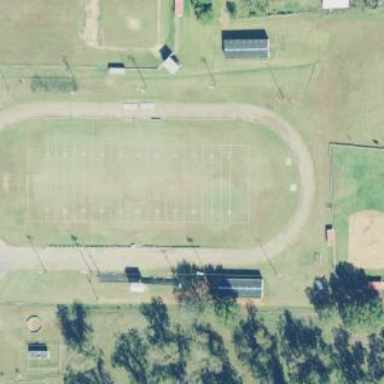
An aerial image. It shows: American football pitch for leisure and sport activities.